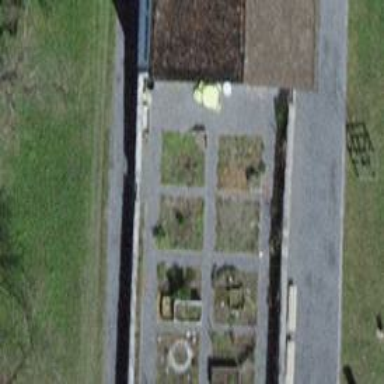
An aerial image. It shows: Serene garden belonging to monastery.